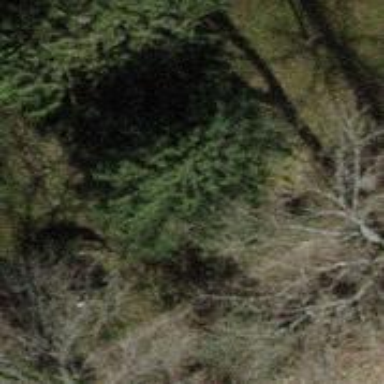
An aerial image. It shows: Evergreen tree with needle-leaved leaves.